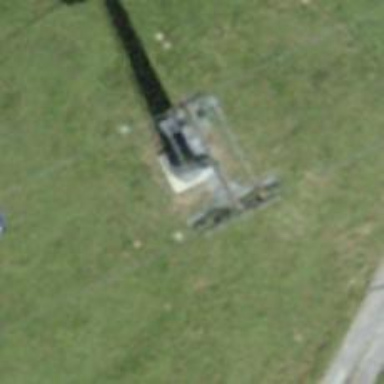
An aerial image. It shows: Pylon for aerialway.